Aerial crown-view tile of a tropical tree (Barro Colorado Island, Panama), acquired 20241216:
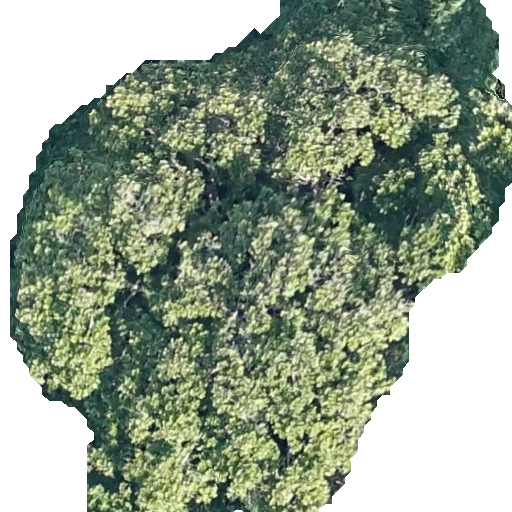
Species: Anacardium excelsum
GBIF accepted scientific name: Anacardium excelsum
Crown area: 295.977 m²